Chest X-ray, PA view. Patient: 71 years old, sex M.
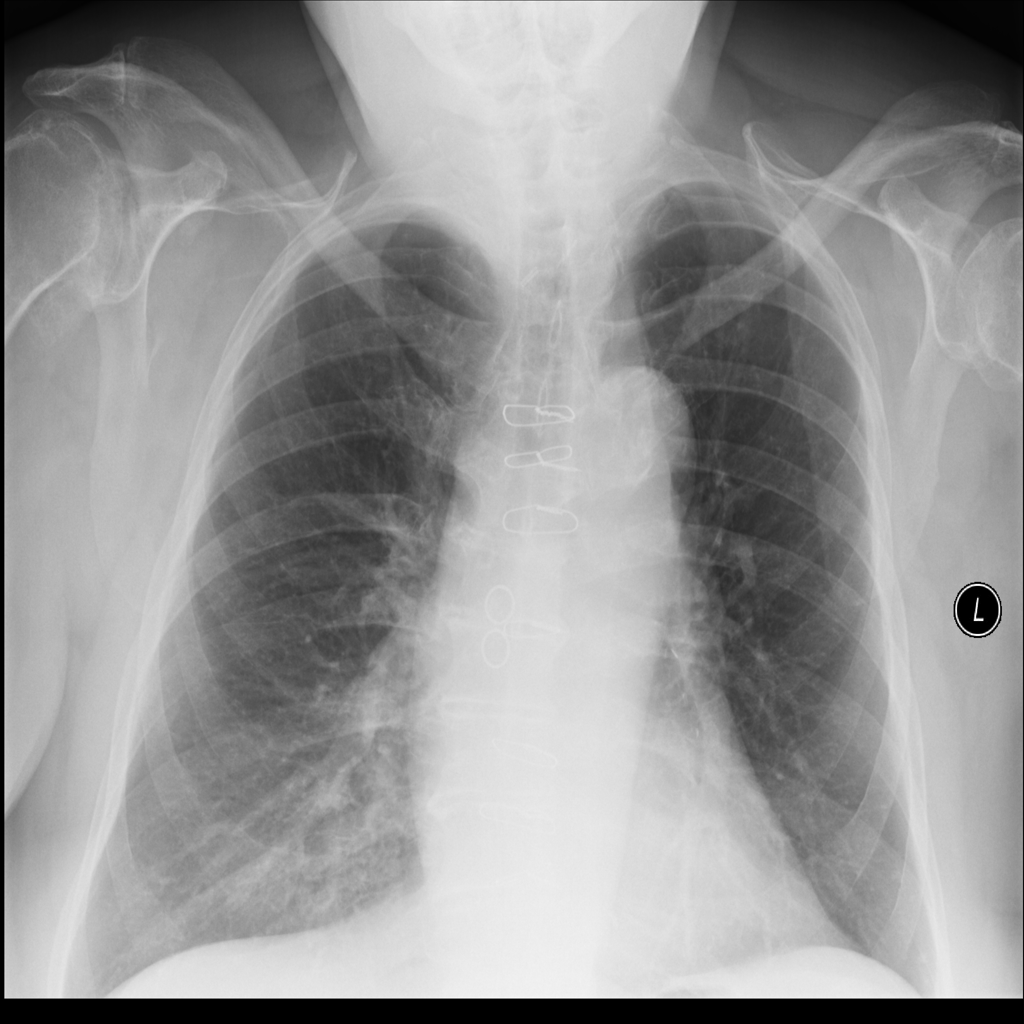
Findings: No Finding